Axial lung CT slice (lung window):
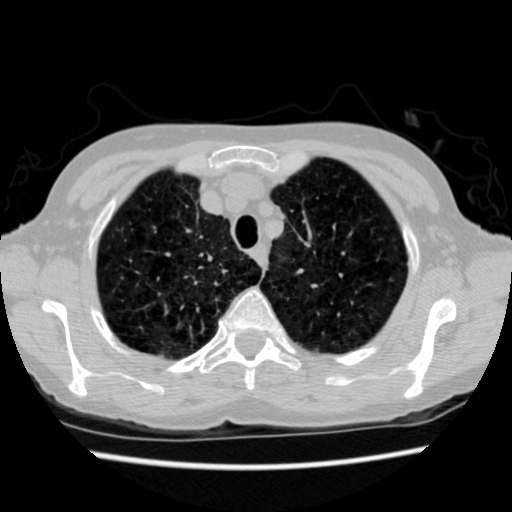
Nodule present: no